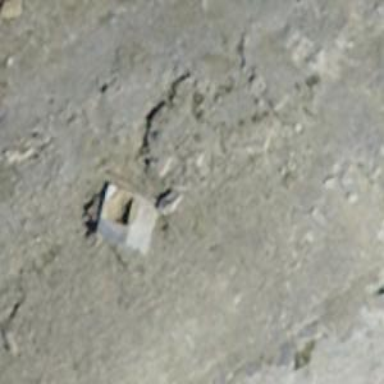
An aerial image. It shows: Cabin for tourism purposes.